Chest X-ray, PA view. Patient: 57 years old, sex F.
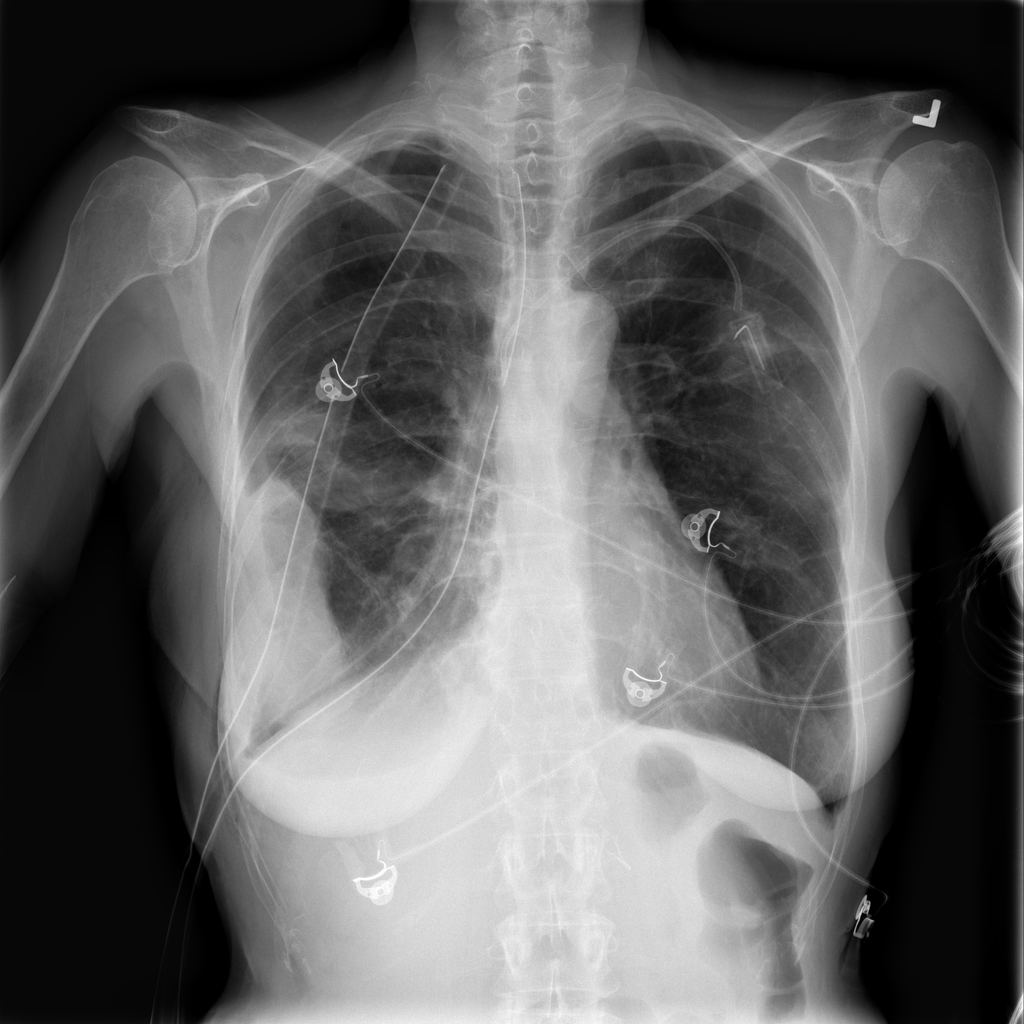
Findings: Effusion